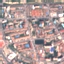
Land use / land cover: Residential